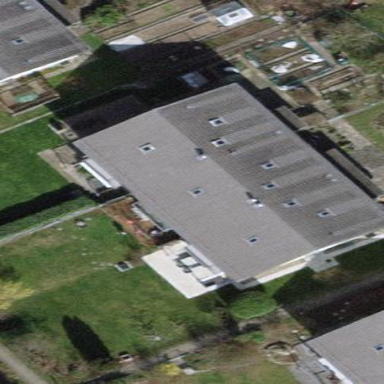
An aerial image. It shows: Terrace building.